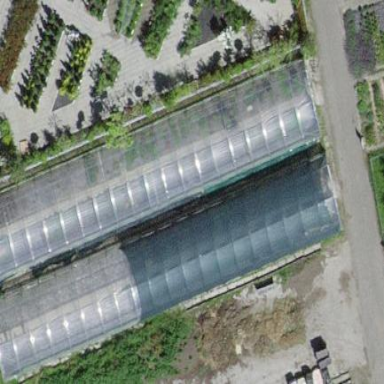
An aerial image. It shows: Greenhouse.